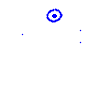
Particle: pion